Question: In this <URL>, I am trying to get finer control by nesting columns
'''
<div class='row'>
<div class="col-md-6">
<div class='row'>
<div class="col-md-6">
<div class='row'>
<div class="col-md-1">1+</div>
<div class="col-md-6">6+</div>
<div class="col-md-5">5=12</div>
</div>
</div>
<div class="col-md-6">
<div class='row'>
<div class="col-md-2">2+</div>
<div class="col-md-6">6+</div>
<div class="col-md-4">4=12</div>
</div>
</div>
</div>
</div>
<div class="col-md-6">test</div>
</div>
'''

However depending on the distribution, the columns will wrap, even though both add up to 12.
Why do the rows wrap on some (1 + 6 + 5) and not others (2 + 6 + 4)?
And is there a limit to the number of columns I can nest?
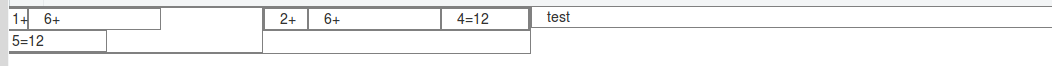
Answer: you are missing class '.container' to wrap the main '.row', what happens is that 1/6/5 will wrap first then 2/6/4 just that. Hit full-page link to see result.
'''
.wrap {
border: red solid
}
'''
'''
<link href="https://maxcdn.bootstrapcdn.com/bootstrap/3.3.6/css/bootstrap.min.css" rel="stylesheet" />
<div class='container'>
<div class='row'>
<div class="col-xs-6 col-md-6">
<div class='row'>
<div class="col-xs-6 col-md-6 wrap">
<div class='row'>
<div class="col-xs-1 col-md-2">1+</div>
<div class="col-xs-6 col-md-6">6+</div>
<div class="col-xs-5 col-md-4">5=12</div>
</div>
</div>
<div class="col-xs-6 col-md-6 wrap">
<div class='row'>
<div class="col-xs-2 col-md-2">2+</div>
<div class="col-xs-6 col-md-6">6+</div>
<div class="col-xs-4 col-md-4">4=12</div>
</div>
</div>
</div>
</div>
<div class="col-xs-6 col-md-6 wrap">test</div>
</div>
</div>
'''